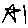
Label: star